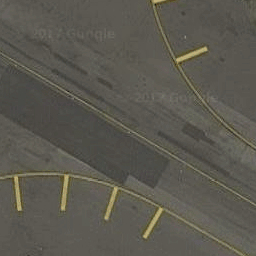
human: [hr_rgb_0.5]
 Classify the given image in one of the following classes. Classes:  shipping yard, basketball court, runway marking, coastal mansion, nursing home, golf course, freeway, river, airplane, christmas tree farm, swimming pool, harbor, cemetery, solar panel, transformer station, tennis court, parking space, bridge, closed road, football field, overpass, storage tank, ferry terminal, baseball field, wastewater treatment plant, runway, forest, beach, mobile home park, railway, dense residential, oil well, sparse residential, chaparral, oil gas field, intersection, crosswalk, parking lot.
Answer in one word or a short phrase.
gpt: runway marking